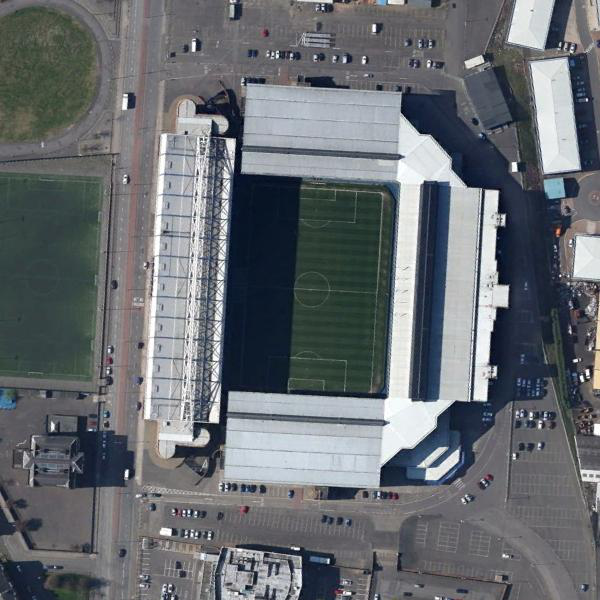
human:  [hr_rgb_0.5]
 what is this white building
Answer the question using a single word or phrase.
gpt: stadium